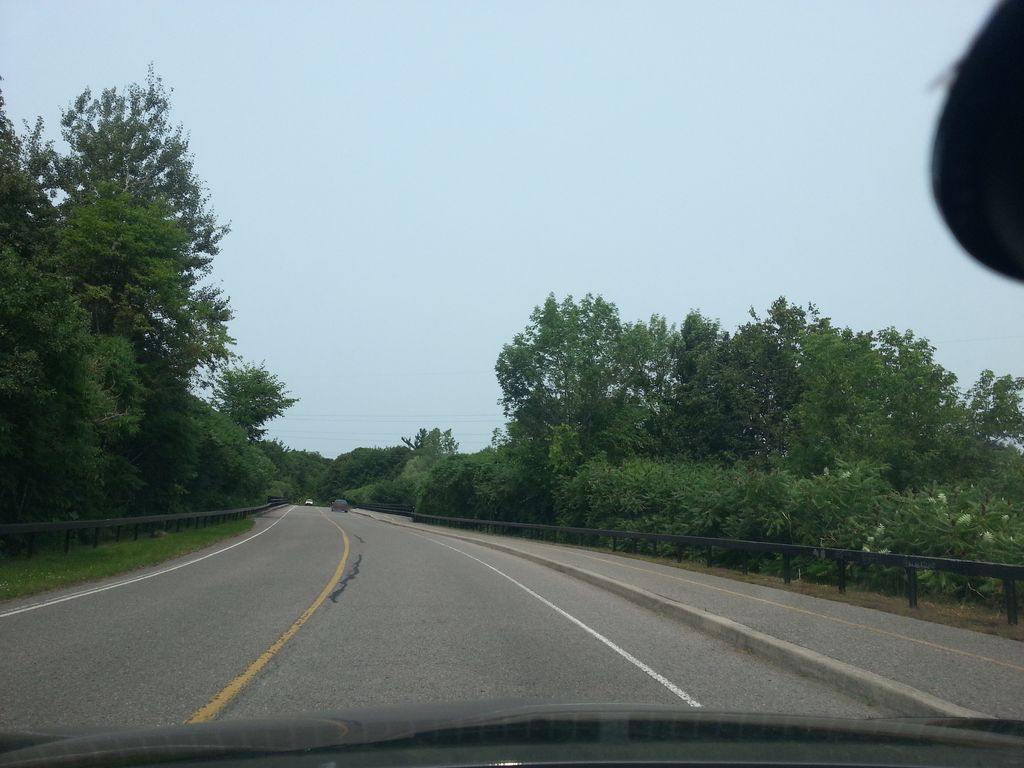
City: ottawa-gatineau